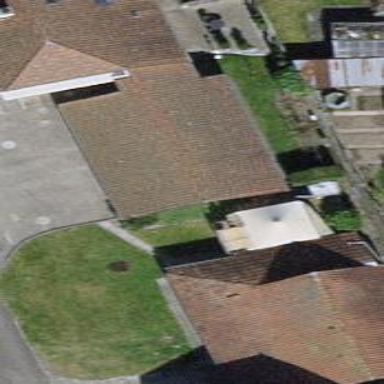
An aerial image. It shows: Building with tile roof.